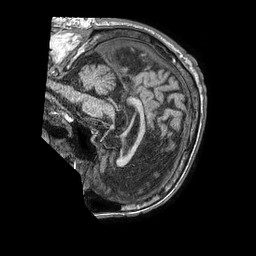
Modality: T1w
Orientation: sagittal
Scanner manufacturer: philips
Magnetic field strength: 1.5 T
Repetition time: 0.007728 s
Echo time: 0.003524 s